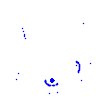
Particle: proton